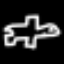
Label: airplane